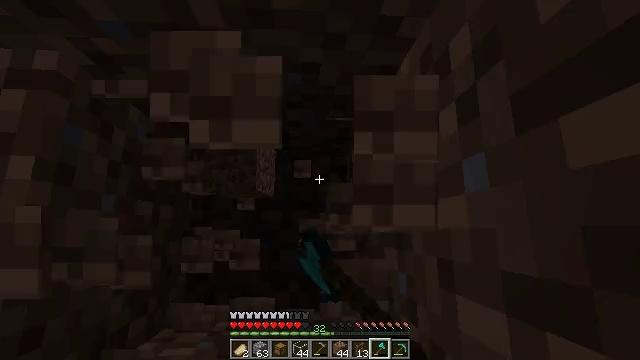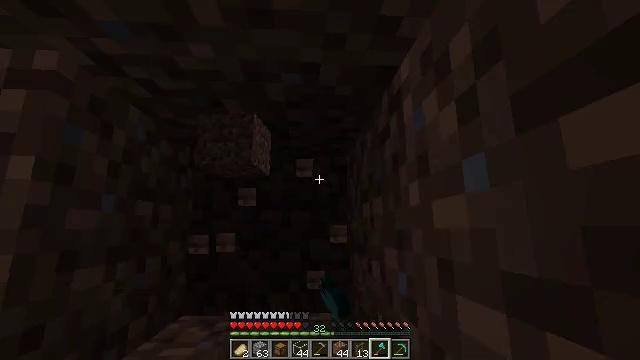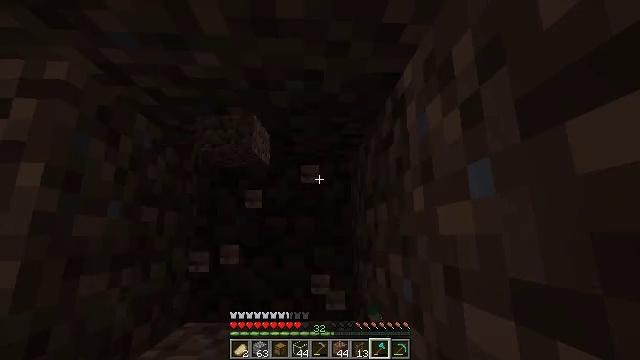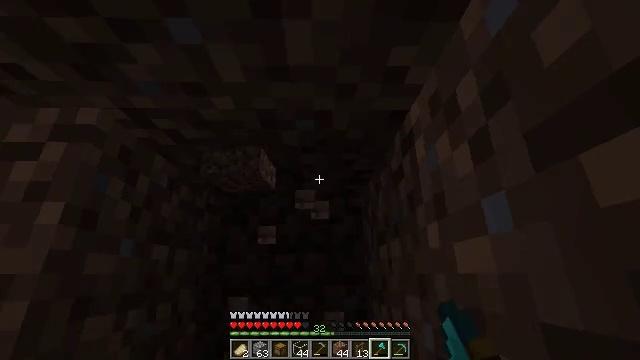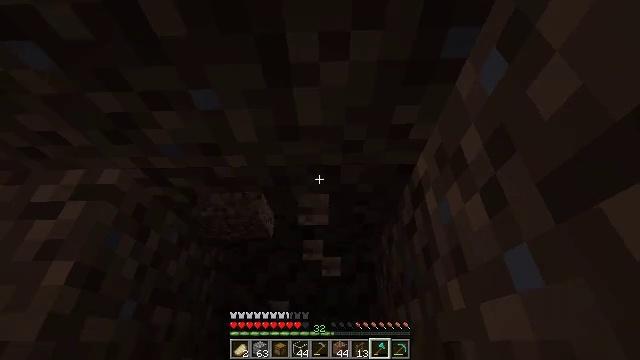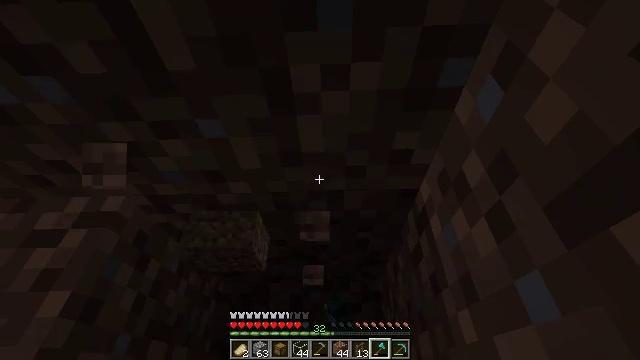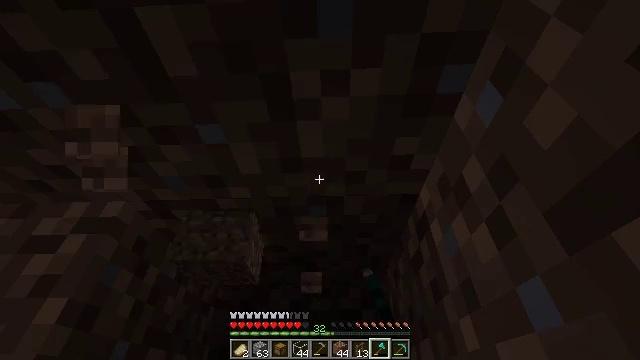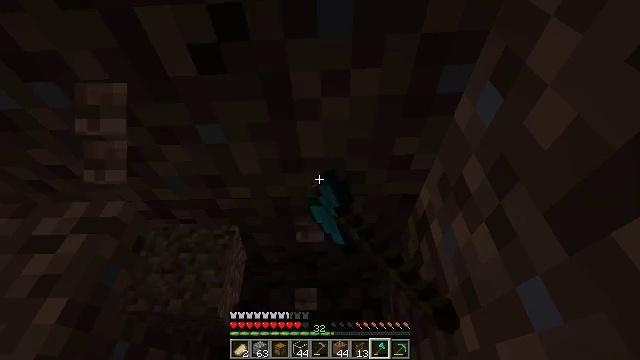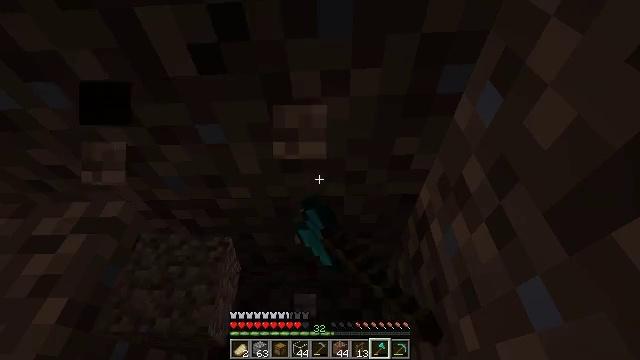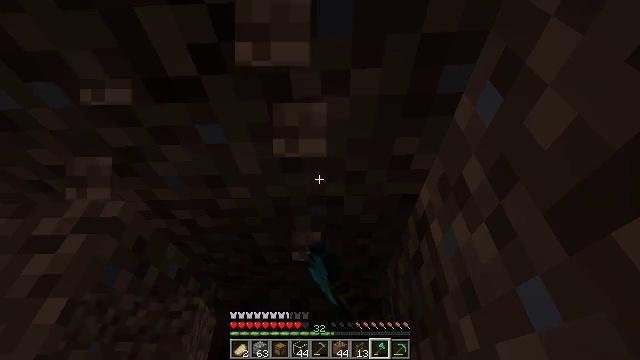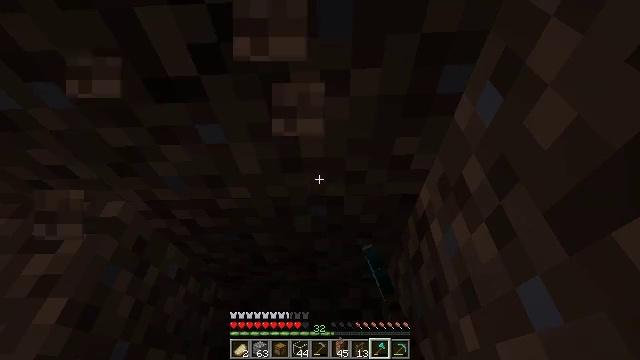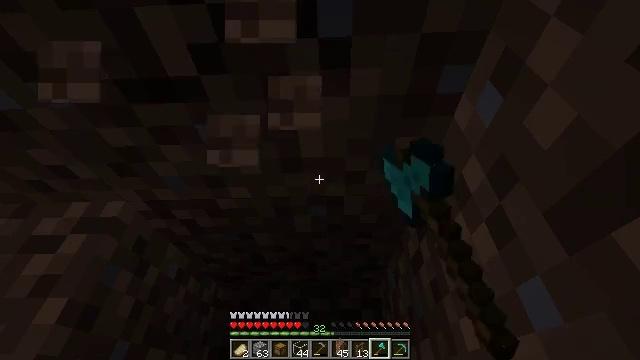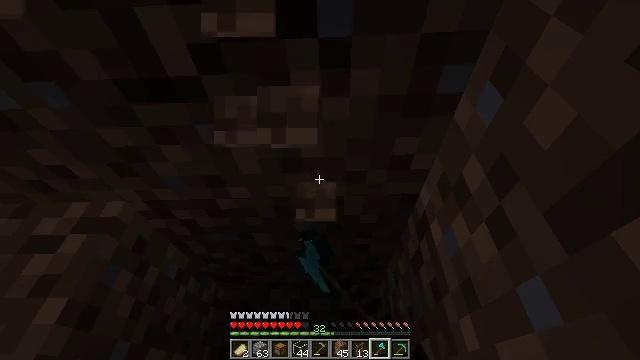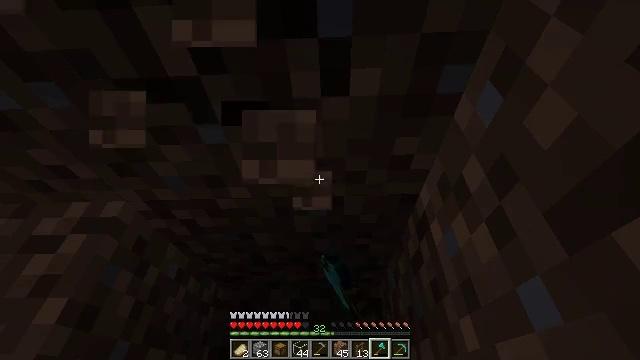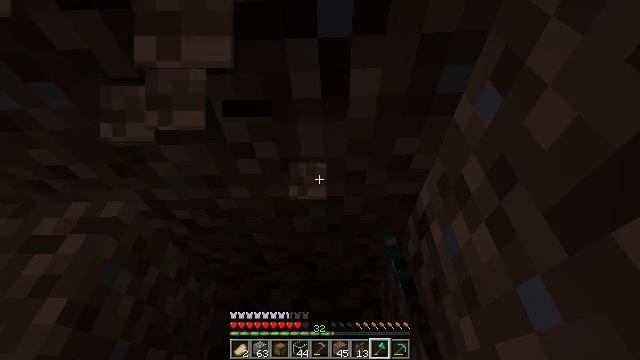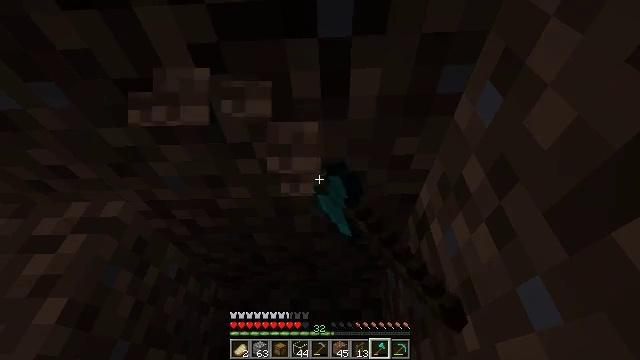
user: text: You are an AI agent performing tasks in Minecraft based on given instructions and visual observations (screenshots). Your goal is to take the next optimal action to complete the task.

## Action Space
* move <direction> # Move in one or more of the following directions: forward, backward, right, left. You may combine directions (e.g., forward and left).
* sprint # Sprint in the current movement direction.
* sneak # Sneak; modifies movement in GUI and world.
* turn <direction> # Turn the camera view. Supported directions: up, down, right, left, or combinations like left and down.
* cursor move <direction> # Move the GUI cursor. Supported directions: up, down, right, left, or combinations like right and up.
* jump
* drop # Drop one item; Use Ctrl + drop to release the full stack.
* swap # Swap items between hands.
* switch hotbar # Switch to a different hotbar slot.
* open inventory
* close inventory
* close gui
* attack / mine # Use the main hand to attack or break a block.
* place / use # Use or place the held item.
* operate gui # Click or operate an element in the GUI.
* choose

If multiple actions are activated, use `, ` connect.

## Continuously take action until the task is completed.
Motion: motion action
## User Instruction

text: Break the grass block.
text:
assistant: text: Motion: attack / mine
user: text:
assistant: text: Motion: turn up, attack / mine
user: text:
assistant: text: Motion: turn left and up, attack / mine
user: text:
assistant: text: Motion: turn left and up, attack / mine
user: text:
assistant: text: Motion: turn up, attack / mine
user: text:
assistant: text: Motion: turn up, attack / mine
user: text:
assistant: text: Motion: attack / mine
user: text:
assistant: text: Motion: attack / mine
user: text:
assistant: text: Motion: attack / mine
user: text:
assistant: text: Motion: attack / mine
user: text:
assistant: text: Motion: attack / mine
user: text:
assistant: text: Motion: attack / mine
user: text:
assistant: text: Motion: attack / mine
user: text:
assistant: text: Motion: attack / mine
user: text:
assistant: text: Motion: attack / mine
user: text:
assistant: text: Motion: attack / mine
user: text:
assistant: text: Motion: attack / mine
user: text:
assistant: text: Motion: attack / mine
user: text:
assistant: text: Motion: attack / mine
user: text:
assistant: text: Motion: attack / mine
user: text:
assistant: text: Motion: attack / mine
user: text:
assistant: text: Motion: turn down, attack / mine
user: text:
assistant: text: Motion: turn down, attack / mine
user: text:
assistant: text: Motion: attack / mine
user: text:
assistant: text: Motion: attack / mine
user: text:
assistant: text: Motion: attack / mine
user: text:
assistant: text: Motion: attack / mine
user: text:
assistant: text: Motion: attack / mine
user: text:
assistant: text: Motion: attack / mine
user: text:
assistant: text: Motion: attack / mine